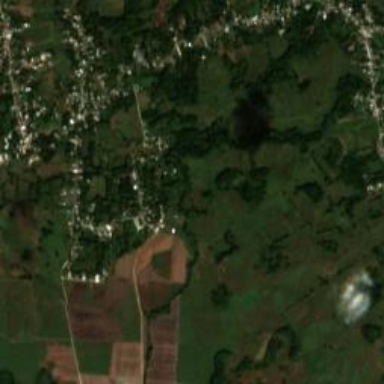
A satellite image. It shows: Village.